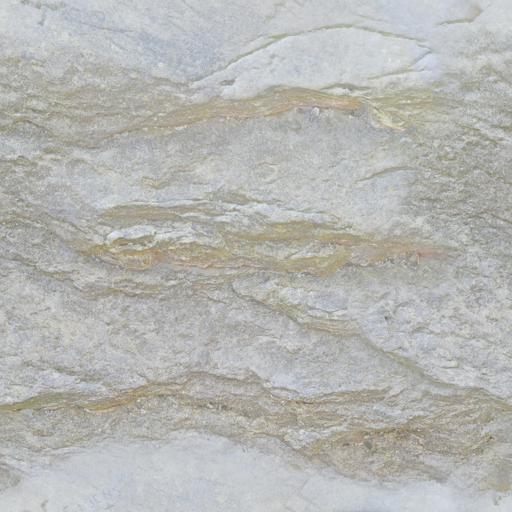
Tags: beige clean cliff light rock stone white